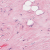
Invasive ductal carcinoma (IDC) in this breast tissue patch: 0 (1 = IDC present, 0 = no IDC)